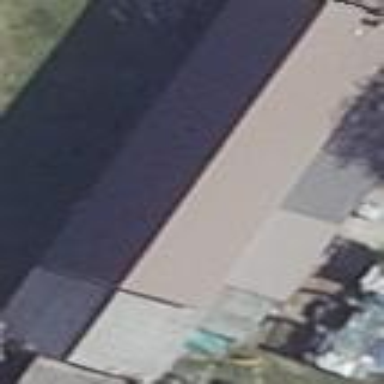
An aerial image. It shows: Shed.